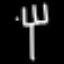
Label: fork